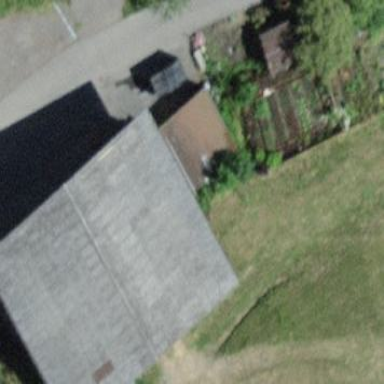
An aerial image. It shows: Rural barn.